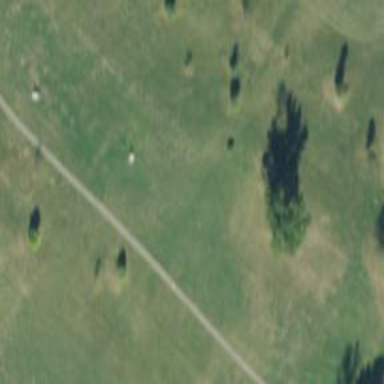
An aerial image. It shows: Golf fairway surrounded by grass.